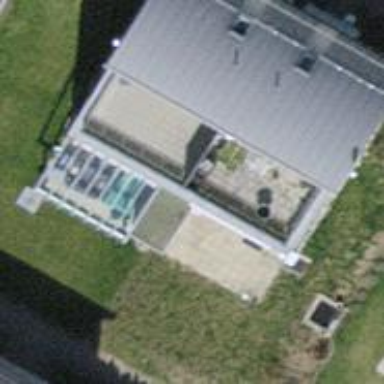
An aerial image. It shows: Semi-detached house with flat roof.